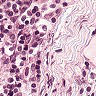
Metastatic tissue present: no